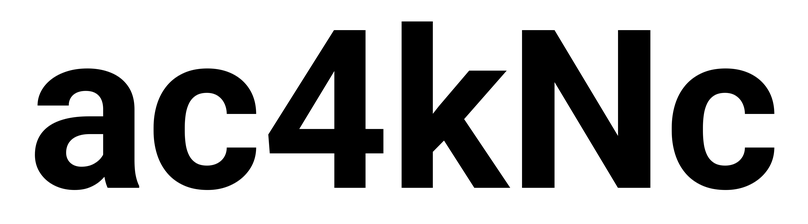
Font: Roboto_Bold